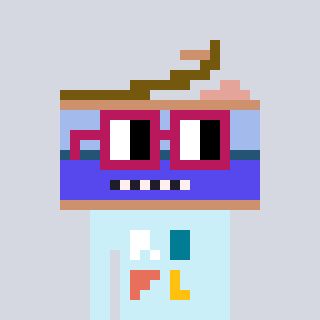
a pixel art character with square dark red glasses, a canned ham-shaped head and a cold-colored body on a cool background